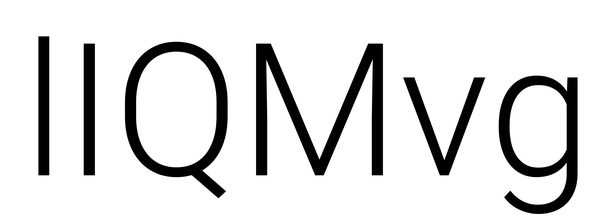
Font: Roboto_Light